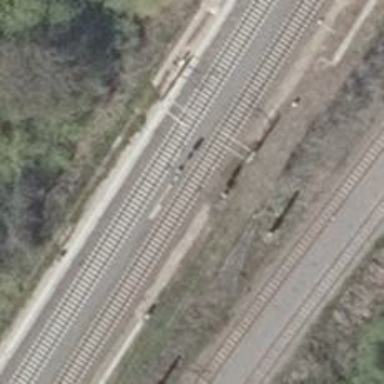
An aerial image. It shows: Railway signal.